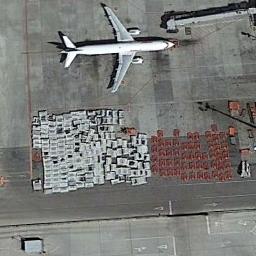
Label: airplane